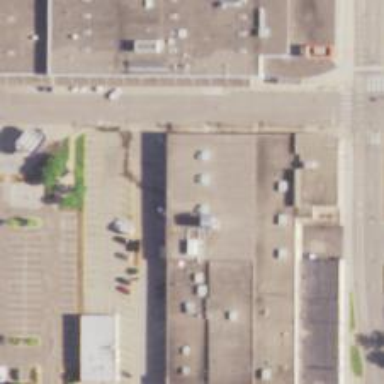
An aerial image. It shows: Alleyway designated as service road.